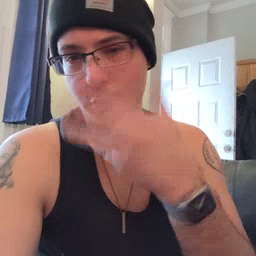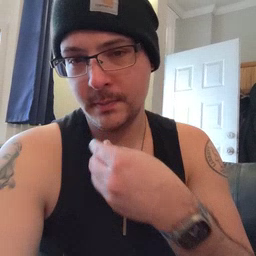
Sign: pretty